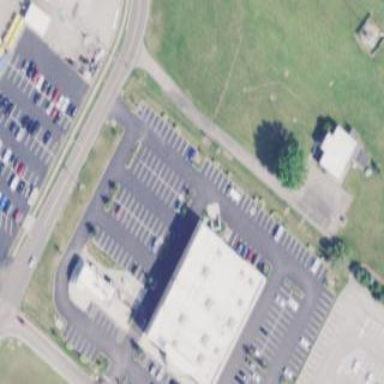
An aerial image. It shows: Building used as fitness center.